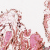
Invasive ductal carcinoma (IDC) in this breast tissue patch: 0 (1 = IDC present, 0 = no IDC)